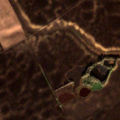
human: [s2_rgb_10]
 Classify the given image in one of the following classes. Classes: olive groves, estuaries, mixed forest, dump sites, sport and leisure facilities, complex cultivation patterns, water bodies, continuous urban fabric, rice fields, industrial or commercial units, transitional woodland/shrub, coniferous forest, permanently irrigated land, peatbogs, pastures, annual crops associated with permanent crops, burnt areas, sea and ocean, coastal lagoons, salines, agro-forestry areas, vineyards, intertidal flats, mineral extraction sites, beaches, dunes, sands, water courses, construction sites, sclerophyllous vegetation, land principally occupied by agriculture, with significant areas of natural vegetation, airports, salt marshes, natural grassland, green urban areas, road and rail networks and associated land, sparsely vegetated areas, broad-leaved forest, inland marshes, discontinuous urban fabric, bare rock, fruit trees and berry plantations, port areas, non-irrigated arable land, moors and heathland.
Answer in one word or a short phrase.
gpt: non-irrigated arable land, land principally occupied by agriculture, with significant areas of natural vegetation